Question: I want to make border in android layout like this , how can I do that ?

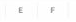
Answer: For show like the above output image
'''
<LinearLayout xmlns:android="http://schemas.android.com/apk/res/android"
android:layout_width="match_parent"
android:layout_height="match_parent"
android:background="#eeeeee"
android:orientation="horizontal" >
<TextView
android:id="@+id/textView1"
android:layout_width="wrap_content"
android:layout_height="wrap_content"
android:text="E"
android:paddingTop="5dp"
android:paddingBottom="5dp"
android:paddingLeft="15dp"
android:paddingRight="15dp"
android:background="@android:color/white"
android:layout_marginRight="5dp" />
<TextView
android:id="@+id/textView2"
android:layout_width="wrap_content"
android:layout_height="wrap_content"
android:text="F"
android:paddingTop="5dp"
android:paddingBottom="5dp"
android:paddingLeft="15dp"
android:paddingRight="15dp"
android:background="@android:color/white"
android:layout_marginRight="5dp" />
</LinearLayout>
'''